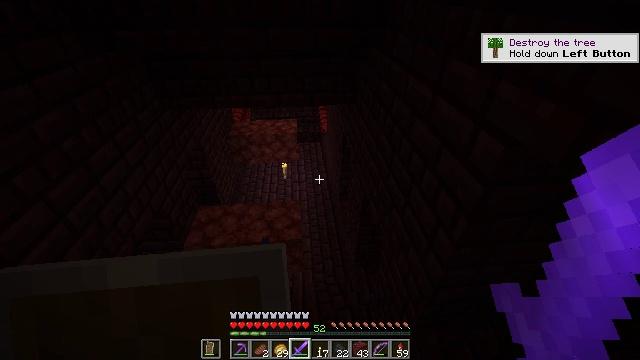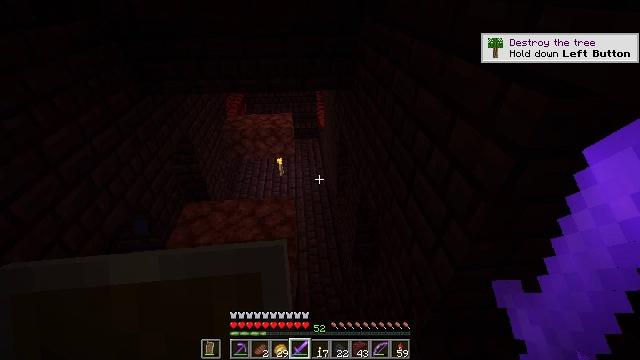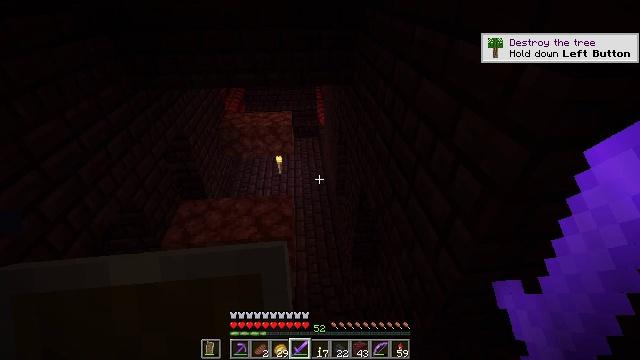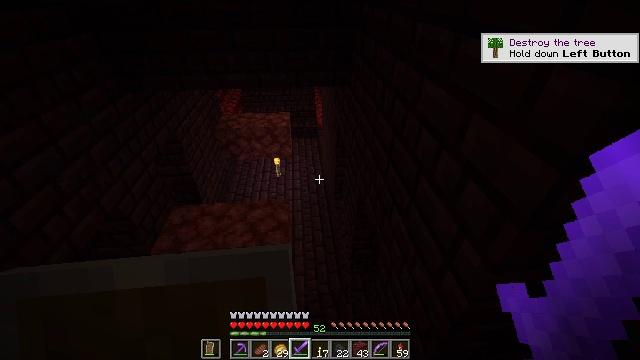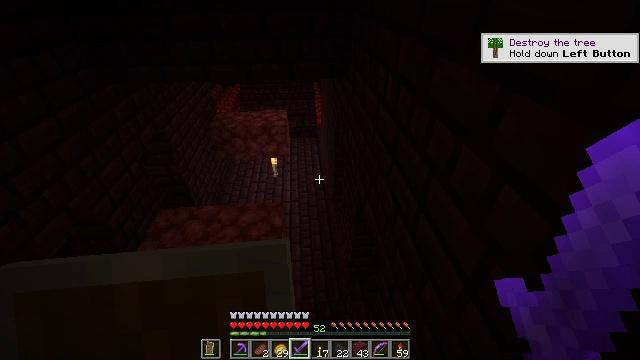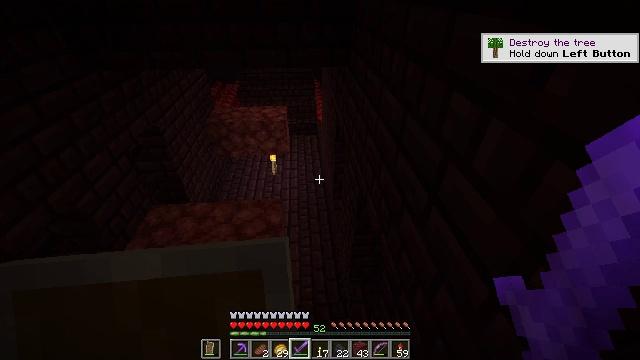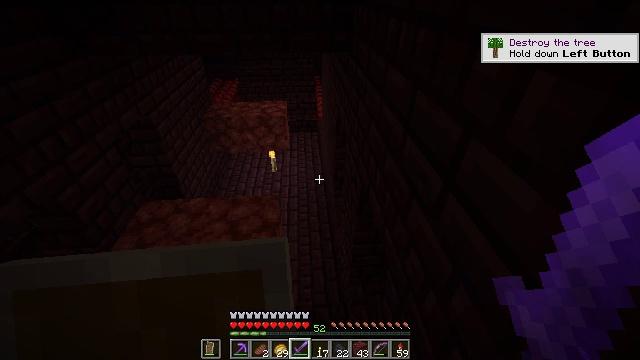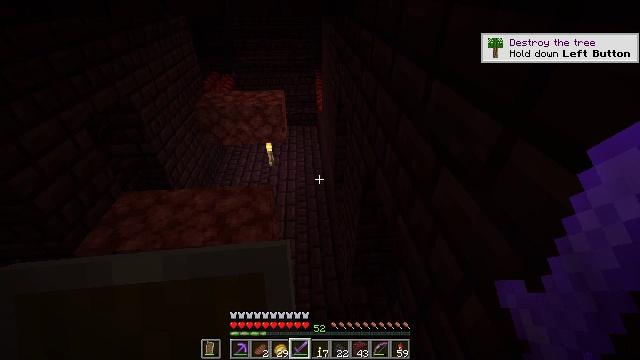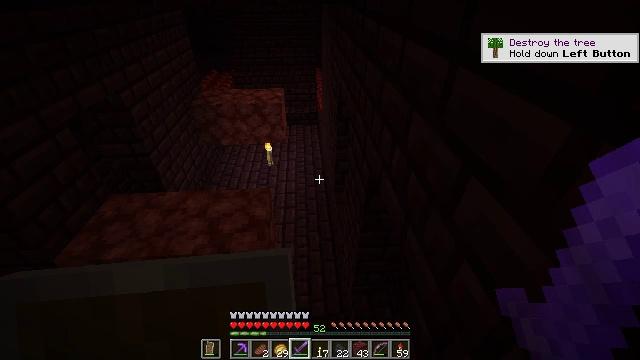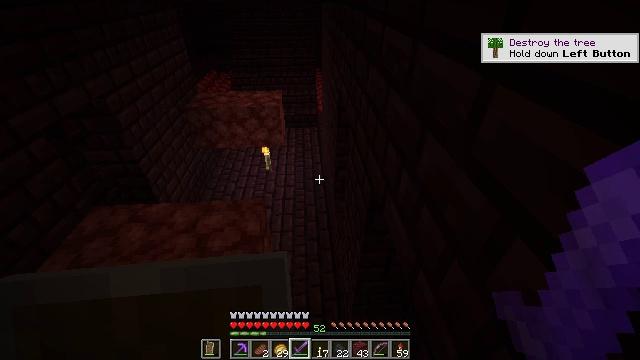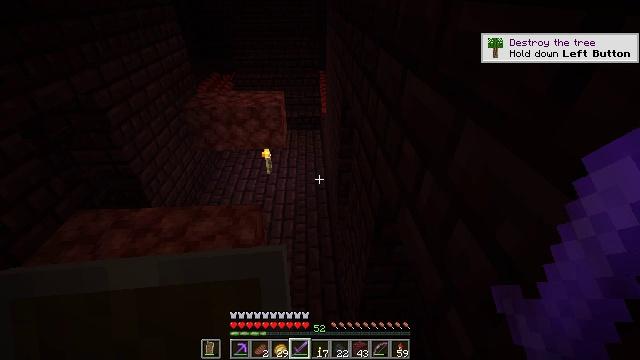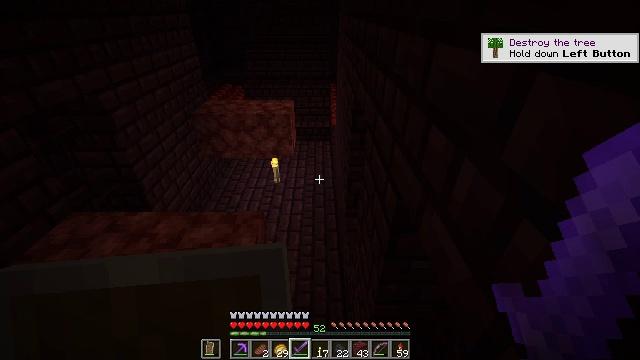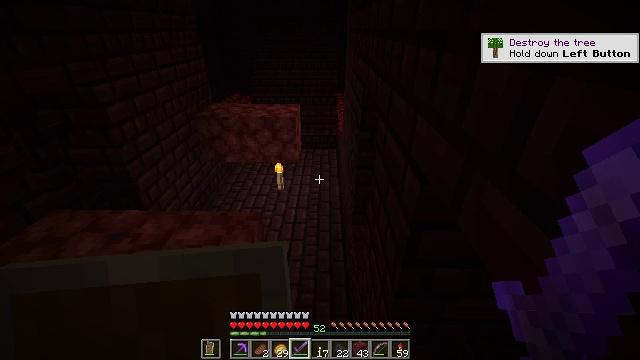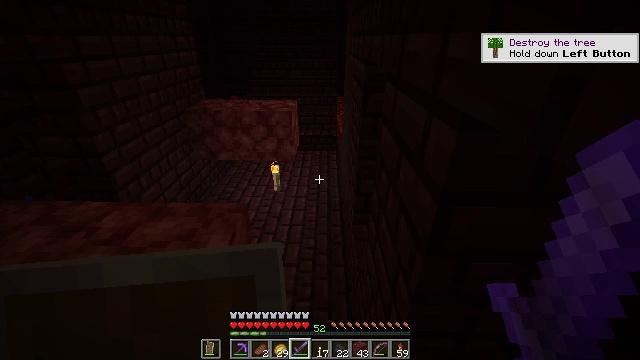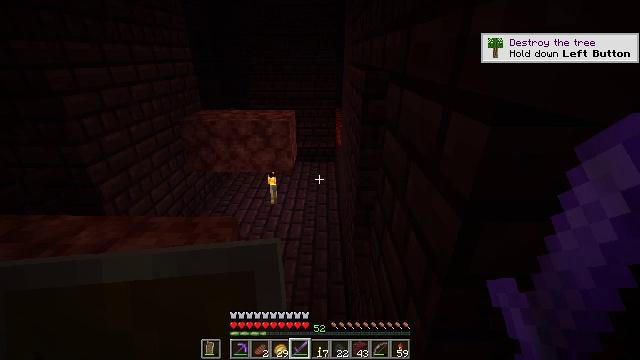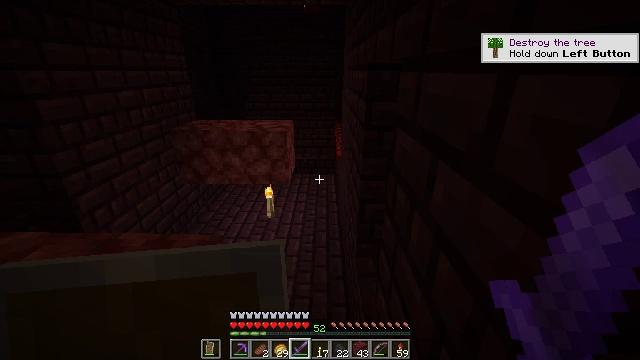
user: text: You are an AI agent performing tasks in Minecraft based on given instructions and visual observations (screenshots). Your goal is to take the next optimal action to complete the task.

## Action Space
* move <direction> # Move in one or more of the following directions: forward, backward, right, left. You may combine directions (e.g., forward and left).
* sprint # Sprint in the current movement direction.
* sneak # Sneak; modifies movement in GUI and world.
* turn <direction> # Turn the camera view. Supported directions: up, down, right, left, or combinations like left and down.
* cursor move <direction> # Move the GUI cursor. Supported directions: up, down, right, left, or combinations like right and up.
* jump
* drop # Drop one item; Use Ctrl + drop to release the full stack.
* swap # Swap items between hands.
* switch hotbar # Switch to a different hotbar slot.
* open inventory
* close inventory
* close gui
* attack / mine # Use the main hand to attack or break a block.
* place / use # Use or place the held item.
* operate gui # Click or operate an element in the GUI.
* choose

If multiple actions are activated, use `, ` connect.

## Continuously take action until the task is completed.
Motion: motion action
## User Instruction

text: Kill a magma cube.
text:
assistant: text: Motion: move forward and move right
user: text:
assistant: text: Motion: move forward
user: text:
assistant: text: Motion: move forward
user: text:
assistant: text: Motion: move forward
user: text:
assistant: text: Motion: move forward
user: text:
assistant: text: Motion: move forward
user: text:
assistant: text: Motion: move forward
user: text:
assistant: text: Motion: move forward
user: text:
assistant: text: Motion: move forward
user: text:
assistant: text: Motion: move forward
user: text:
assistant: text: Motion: move forward, turn left and up
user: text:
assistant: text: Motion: move forward, turn left and up
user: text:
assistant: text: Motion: move forward, turn up
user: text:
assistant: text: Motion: move forward, turn up
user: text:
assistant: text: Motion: move forward, turn up
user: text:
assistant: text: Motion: move forward, turn up
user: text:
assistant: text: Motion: move forward, turn up
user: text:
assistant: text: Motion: move forward, turn up
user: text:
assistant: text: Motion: move forward, turn up
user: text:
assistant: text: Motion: move forward, turn up
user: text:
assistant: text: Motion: move forward, turn up
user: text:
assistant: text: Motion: move forward, turn up
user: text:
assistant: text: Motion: move forward, turn up
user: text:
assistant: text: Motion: move forward
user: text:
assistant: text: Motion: move forward
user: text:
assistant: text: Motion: move forward
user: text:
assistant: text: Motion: move forward
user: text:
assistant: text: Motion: move forward
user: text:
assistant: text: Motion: move forward
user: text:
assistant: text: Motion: move forward